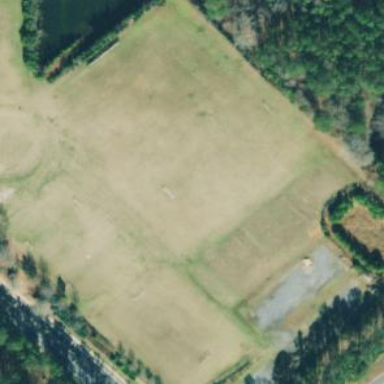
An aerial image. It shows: Soccer pitch for leisure land activities.